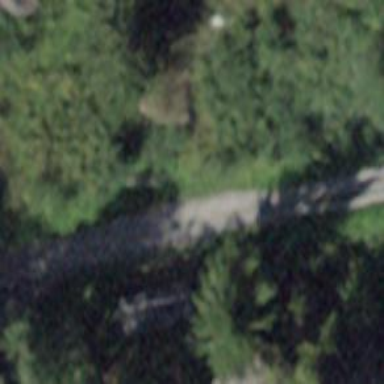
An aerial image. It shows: Bench.